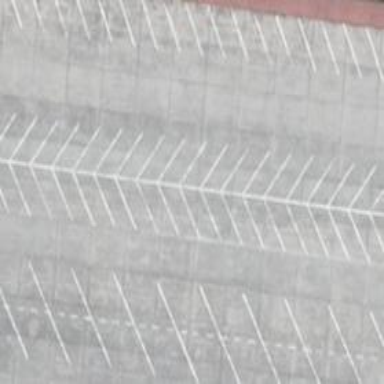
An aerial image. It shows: Parking area with surface.